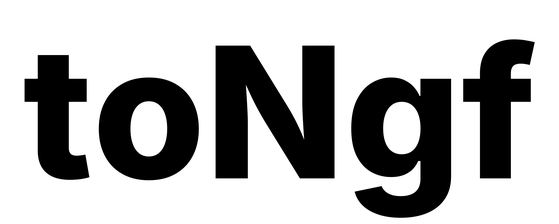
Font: Inter_ExtraBold